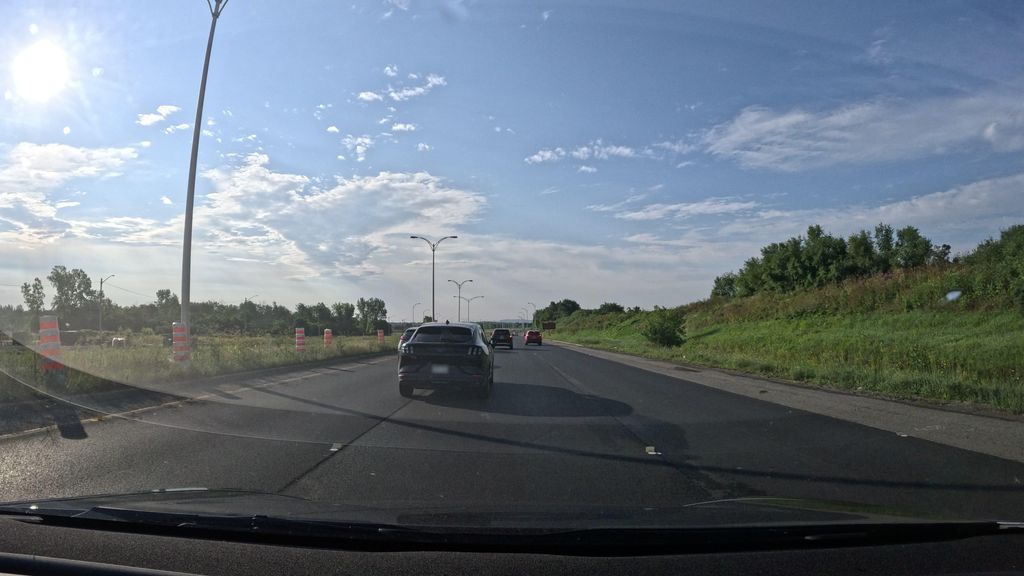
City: montreal